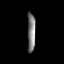
Tissue: prostate
Cell type: T cells
Senescence score: 0.3564
Nuclear area (px): 315
Mean DAPI intensity: 123.121